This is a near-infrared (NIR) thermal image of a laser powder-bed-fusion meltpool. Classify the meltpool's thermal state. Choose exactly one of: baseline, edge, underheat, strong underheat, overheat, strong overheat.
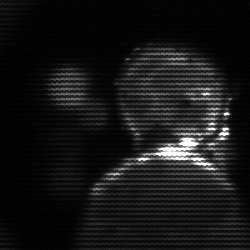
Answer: baseline